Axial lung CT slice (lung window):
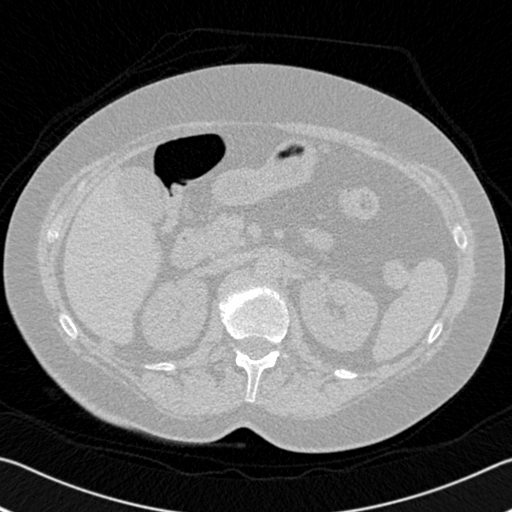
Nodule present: no